Question: I'm trying to build something thats going to run on TV screens, the resolution will be big but could be anything.
I've come up with the following HTML/CSS combo which almost works (however, if the height is too small the tables overlap the bottom of the footer and the padding to the right of the table overlaps the right hand side)
A JS Fiddle can be found here: <URL>
'''
<div class="flexbox-parent">
<div class="flexbox-item header">
Header
</div>
<div class="flexbox-item fill-area content flexbox-item-grow">
<div class="fill-area-content flexbox-item-grow">
<table width="100%" border="0" cellspacing="0" cellpadding="0">
<tr>
<td bgcolor="#FF0000">&nbsp;</td>
</tr>
<tr>
<td bgcolor="#00FF00">&nbsp;</td>
</tr>
<tr>
<td bgcolor="#0000FF">&nbsp;</td>
</tr>
<tr>
<td bgcolor="#FF0000">&nbsp;</td>
</tr>
<tr>
<td bgcolor="#00FF00">&nbsp;</td>
</tr>
<tr>
<td bgcolor="#0000FF">&nbsp;</td>
</tr>
</table>
</div>
</div>
<div class="flexbox-item footer">
Footer
</div>
</div>
'''
'''
*, *:before, *:after
{
-moz-box-sizing: border-box;
-webkit-box-sizing: border-box;
box-sizing: border-box;
}
html, body
{
width: 100%;
height: 100%;
margin: 0;
padding: 0;
}
body
{
background: #444444;
color: #cccccc;
font-size: 14px;
/* Helvetica/Arial-based sans serif stack */
font-family: Frutiger, "Frutiger Linotype", Univers, Calibri, "Gill Sans", "Gill Sans MT", "Myriad Pro", Myriad, "DejaVu Sans Condensed", "Liberation Sans", "Nimbus Sans L", Tahoma, Geneva, "Helvetica Neue", Helvetica, Arial, sans-serif;
}
.flexbox-parent
{
width: 100%;
height: 100%;
display: flex;
flex-direction: column;
justify-content: flex-start; /* align items in Main Axis */
align-items: stretch; /* align items in Cross Axis */
align-content: stretch; /* Extra space in Cross Axis */
background: rgba(255, 255, 255, .1);
}
.flexbox-item
{
padding: 0.5%;
}
.flexbox-item-grow
{
flex: 1; /* same as flex: 1 1 auto; */
}
.flexbox-item.header
{
background: rgba(255, 0, 0, .1);
}
.flexbox-item.footer
{
background: rgba(0, 255, 0, .1);
}
.flexbox-item.content
{
background: rgba(0, 0, 255, .1);
}
.fill-area
{
display: flex;
flex-direction: row;
justify-content: flex-start; /* align items in Main Axis */
align-items: stretch; /* align items in Cross Axis */
align-content: stretch; /* Extra space in Cross Axis */
}
.fill-area-content
{
background: rgba(0, 0, 0, .3);
border: 1px solid #000000;
/* Needed for when the area gets squished too far and there is content that can't be displayed */
overflow: auto;
}
table{
height:88%;
position:absolute;
}
'''
The offending items can be seen here in the yellow squares:

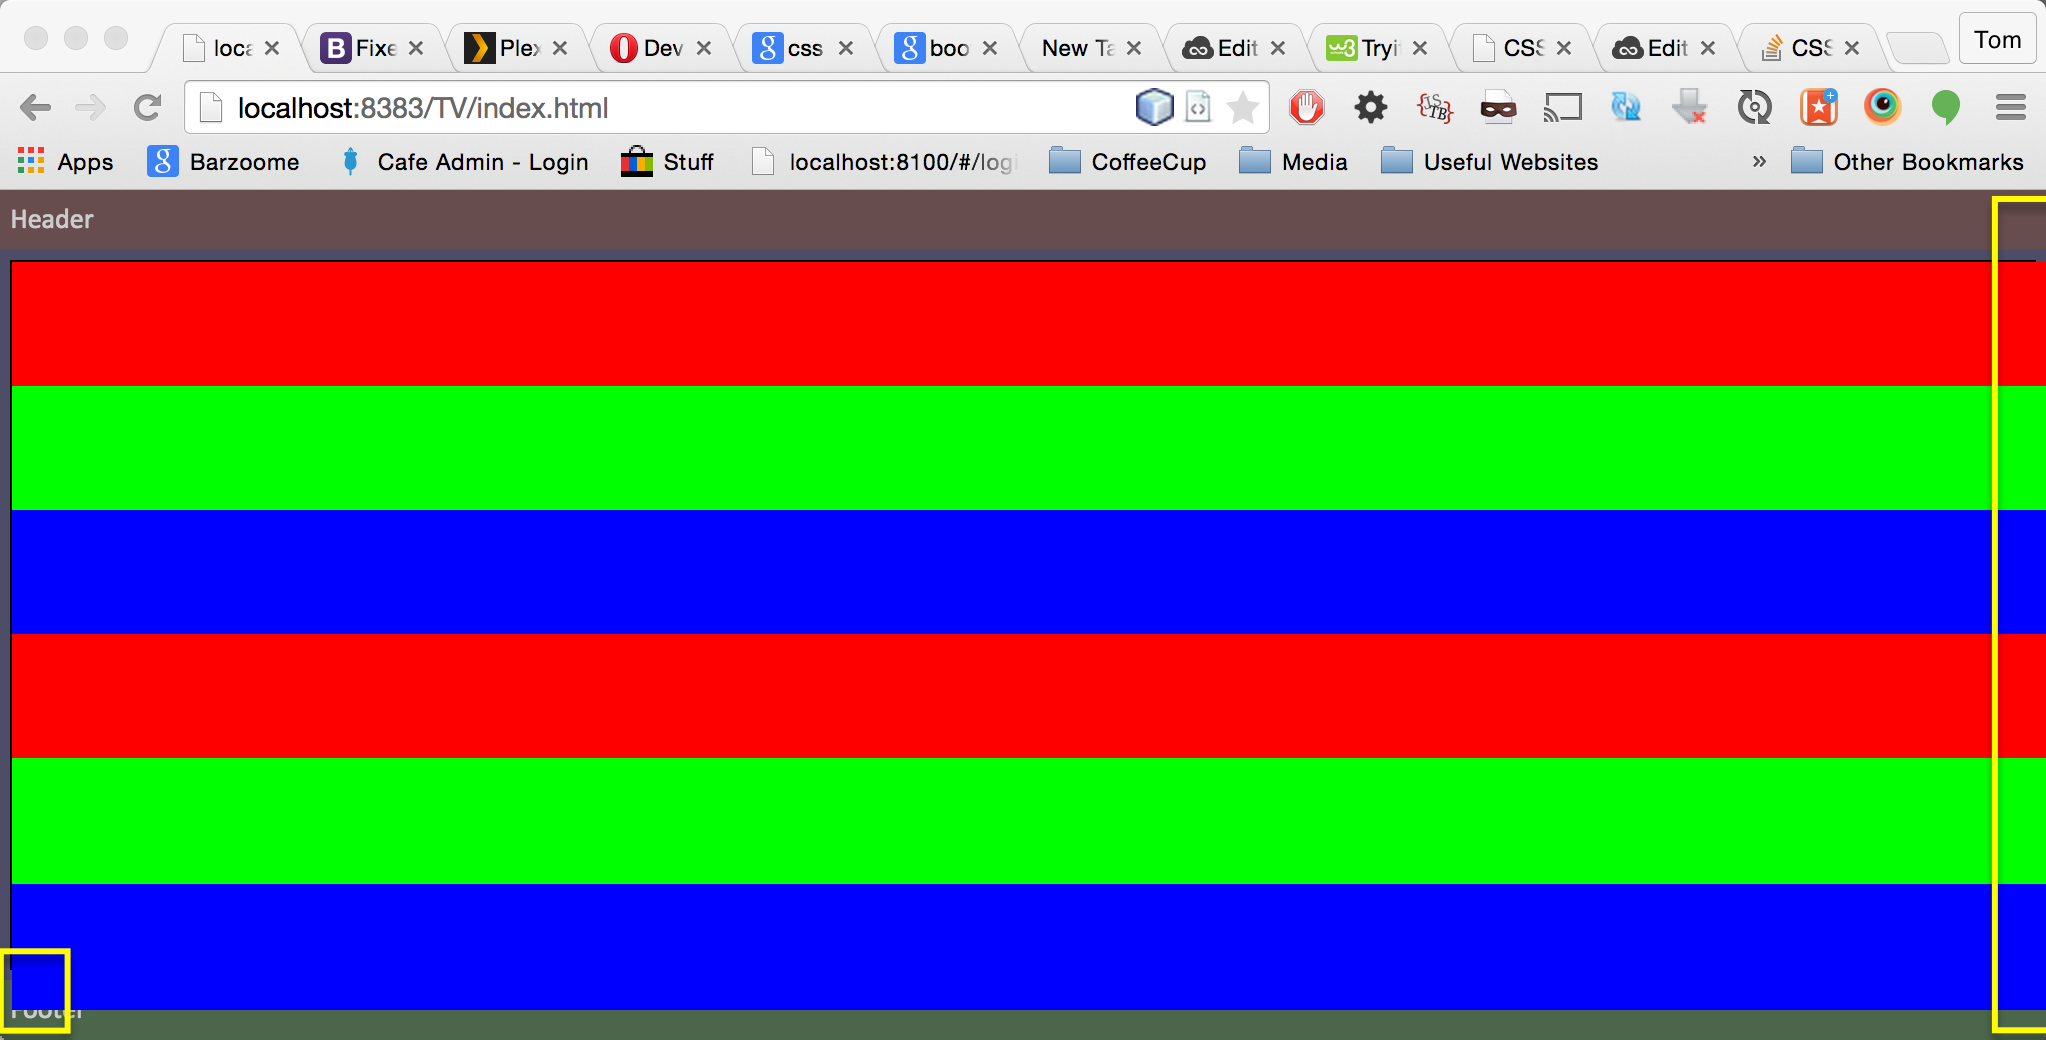
Answer: Looks like the whole layout can be done without 'flex' if I get it correctly, see simplified demo as follows.
<URL>
'''
html, body {
margin: 0;
height: 100%;
}
.container {
display: table;
width: 100%;
height: 100%;
background: #333;
color: white;
}
.container > div {
display: table-row;
}
.container > div > div {
display: table-cell;
}
.container > div:nth-child(2) > div {
height: 100%;
}
.container table {
border-collapse: collapse;
width: 100%;
height: 100%;
}
'''
'''
<div class="container">
<div><div>Header</div></div>
<div>
<div>
<table>
<tr><td bgcolor="#FF0000"></td></tr>
<tr><td bgcolor="#00FF00"></td></tr>
<tr><td bgcolor="#0000FF"></td></tr>
<tr><td bgcolor="#FF0000"></td></tr>
<tr><td bgcolor="#00FF00"></td></tr>
<tr><td bgcolor="#0000FF"></td></tr>
</table>
</div>
</div>
<div><div>Footer</div></div>
</div>
'''